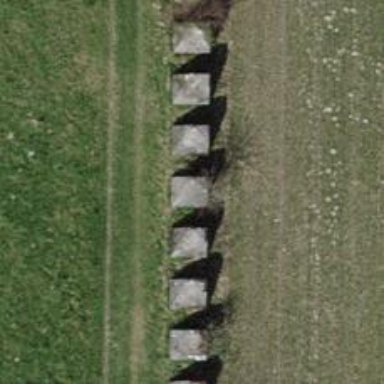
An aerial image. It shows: Block barrier.